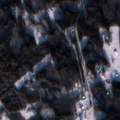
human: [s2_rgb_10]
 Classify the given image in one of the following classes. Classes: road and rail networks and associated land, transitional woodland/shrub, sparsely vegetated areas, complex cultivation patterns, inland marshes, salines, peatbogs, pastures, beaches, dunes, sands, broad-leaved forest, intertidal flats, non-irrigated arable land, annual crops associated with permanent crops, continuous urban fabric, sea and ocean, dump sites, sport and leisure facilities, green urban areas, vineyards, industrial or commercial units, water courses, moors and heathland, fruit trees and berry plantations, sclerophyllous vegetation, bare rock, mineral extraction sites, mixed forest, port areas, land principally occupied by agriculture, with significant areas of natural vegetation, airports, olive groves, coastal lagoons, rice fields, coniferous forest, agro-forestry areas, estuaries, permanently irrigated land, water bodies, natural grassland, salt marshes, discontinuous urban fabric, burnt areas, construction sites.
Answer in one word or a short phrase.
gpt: coniferous forest, mixed forest